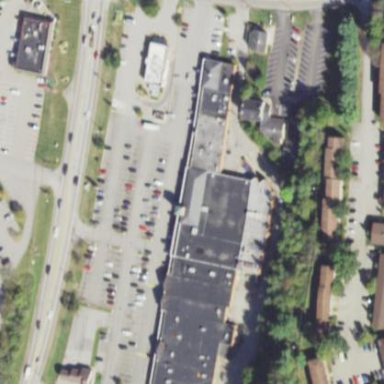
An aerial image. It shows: Shopping center building.